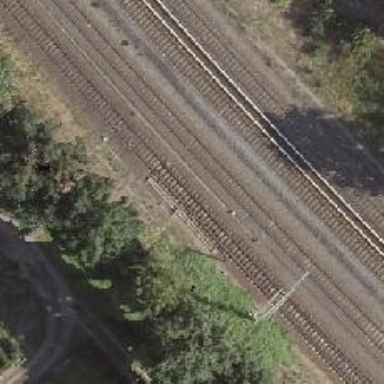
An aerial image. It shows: Railway switch with the turnout side on the left.